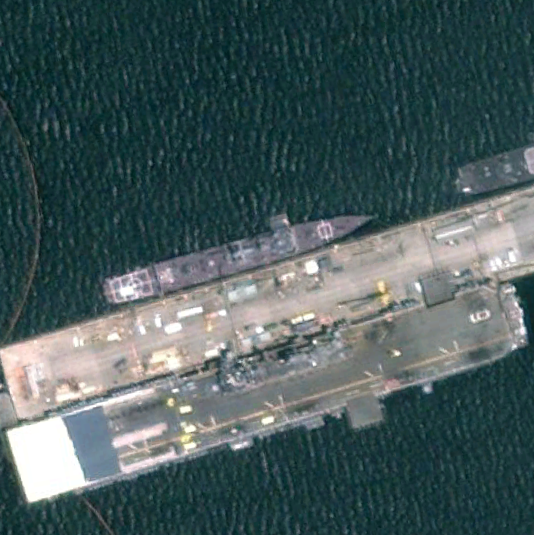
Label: assault